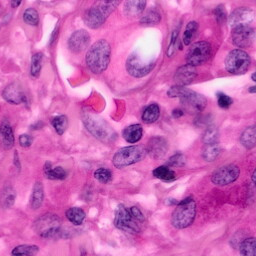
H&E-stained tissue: Pancreatic